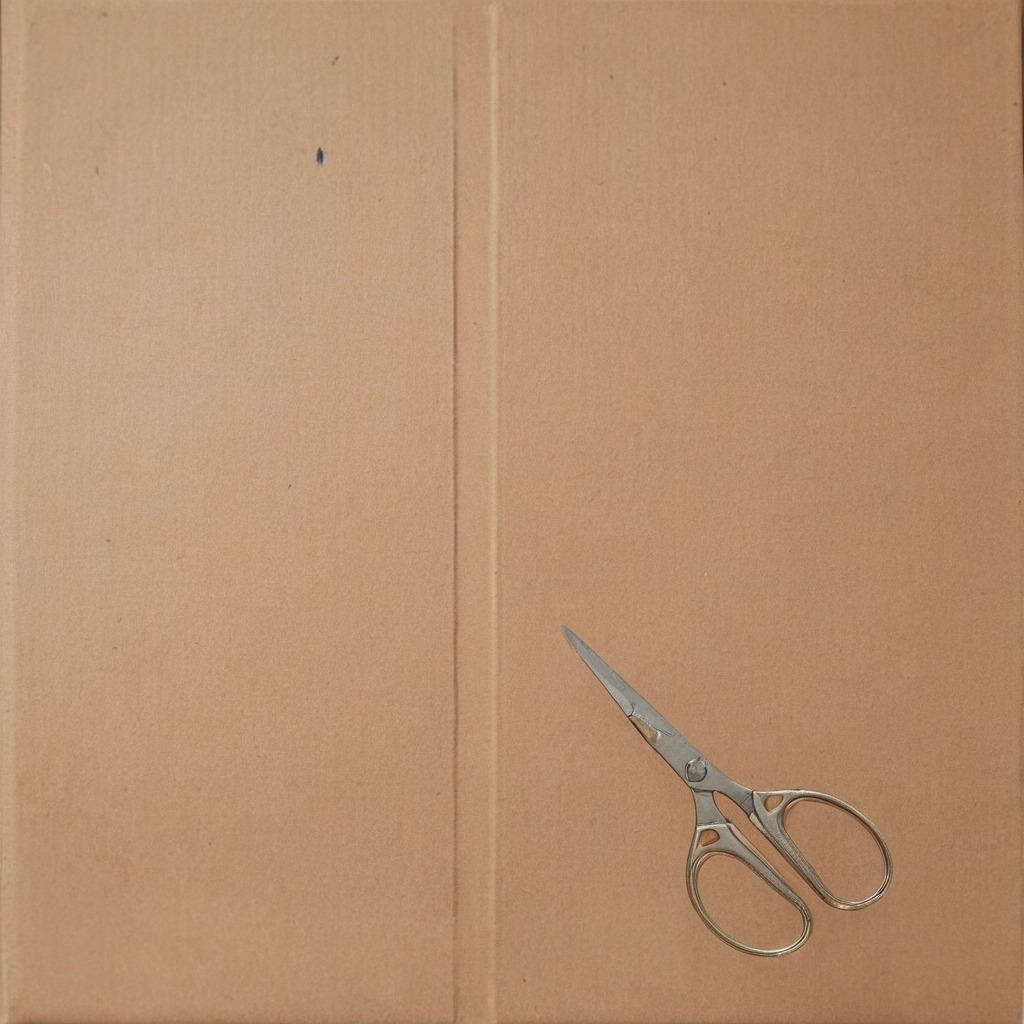
A scissor lying on the clean dry cardboard box surface in an outdoor workshop during daytime bright natural light soft shadows slightly creased but